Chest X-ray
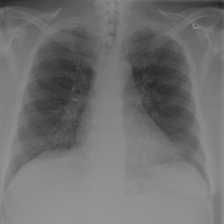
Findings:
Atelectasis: negative
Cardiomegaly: negative
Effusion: negative
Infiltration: positive
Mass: negative
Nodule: negative
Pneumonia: negative
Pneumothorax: negative
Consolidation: negative
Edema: negative
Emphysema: negative
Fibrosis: negative
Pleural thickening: negative
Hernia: negative